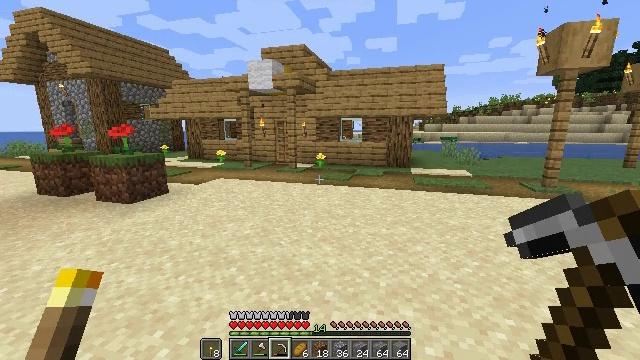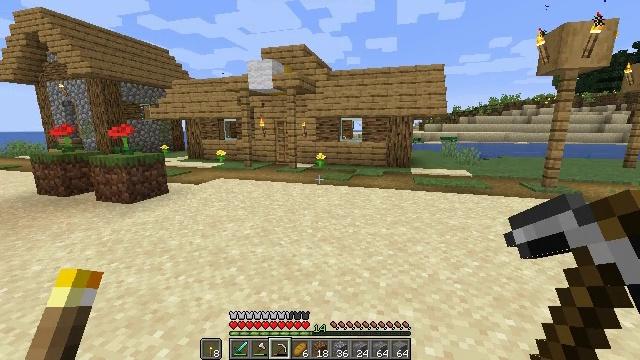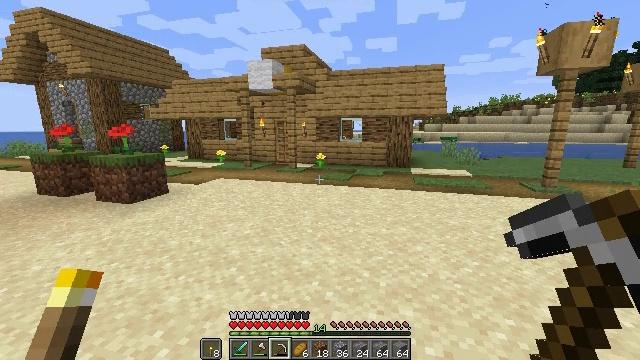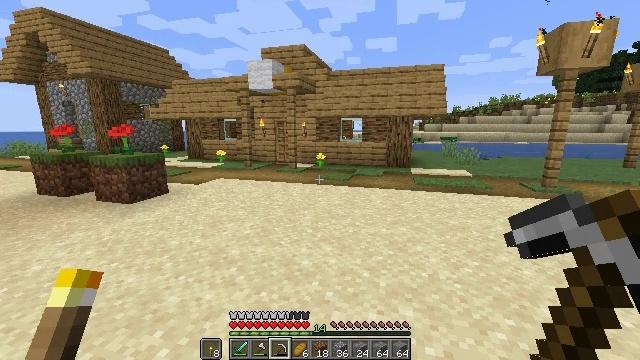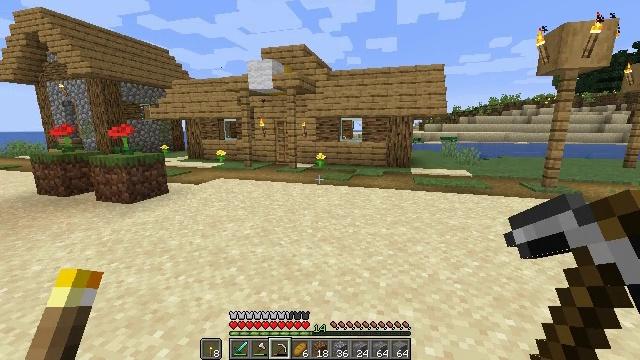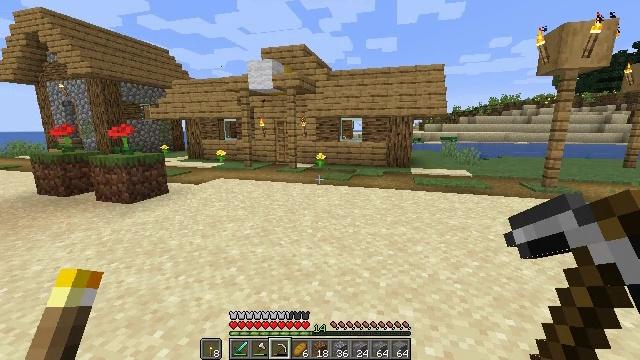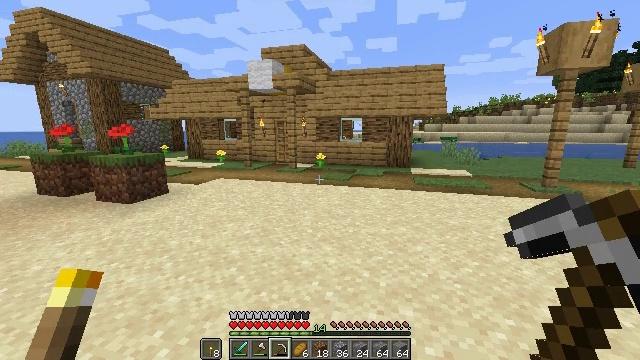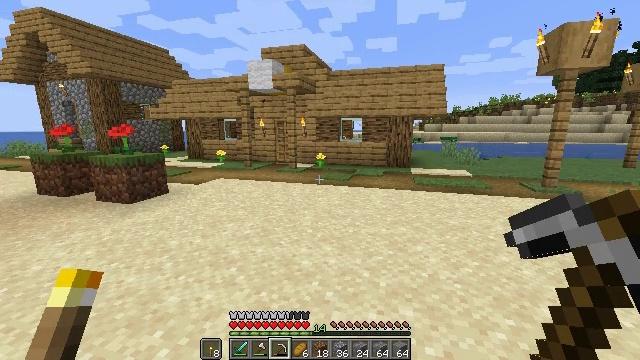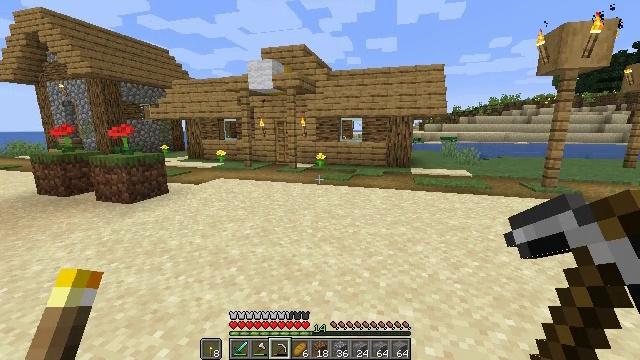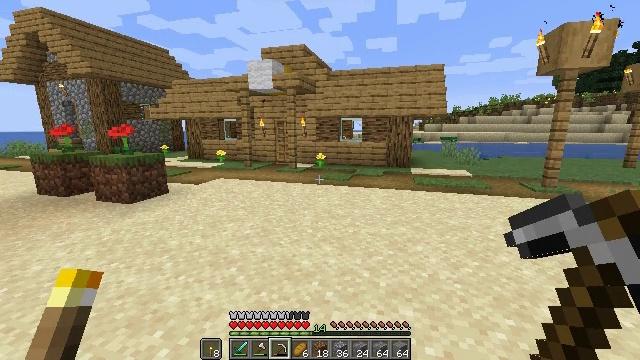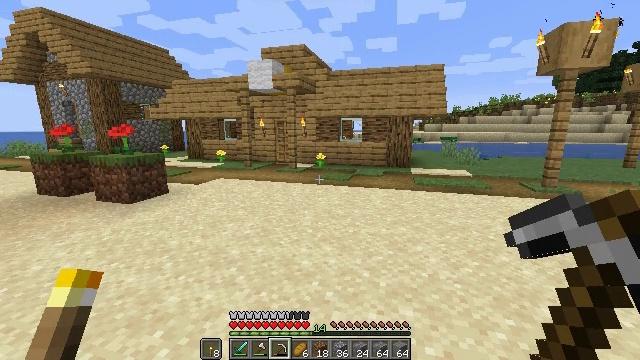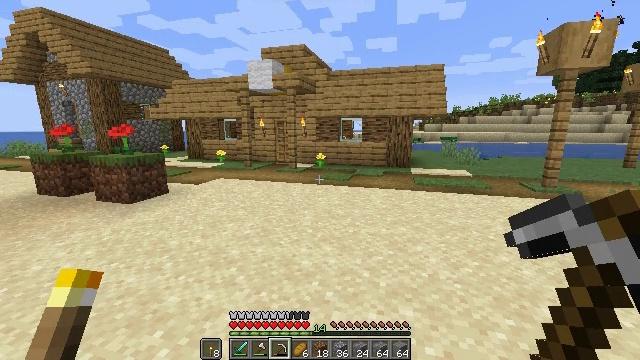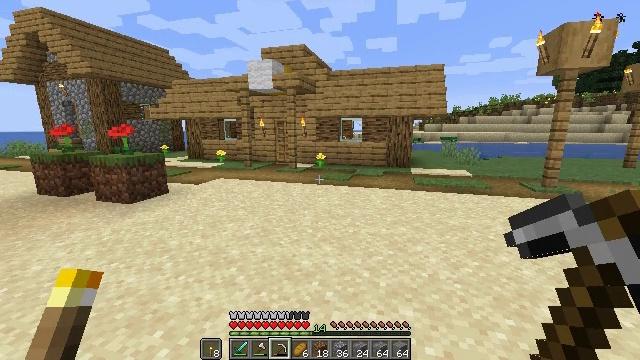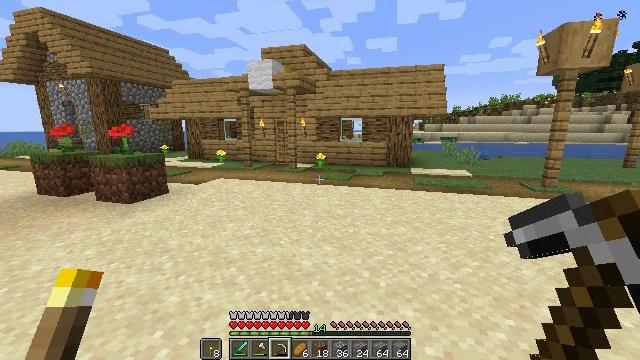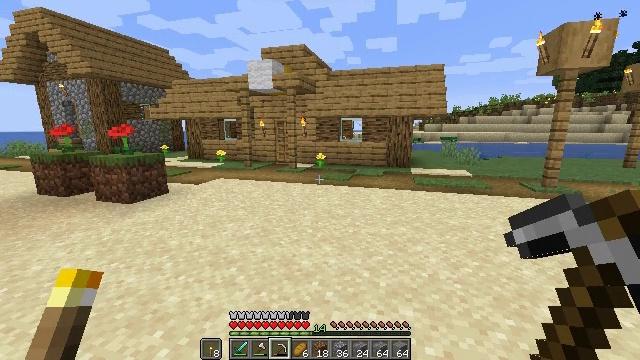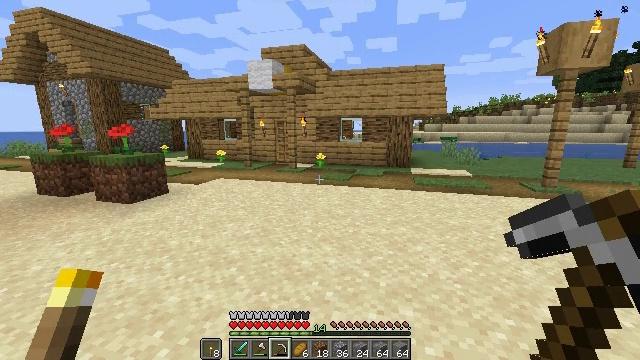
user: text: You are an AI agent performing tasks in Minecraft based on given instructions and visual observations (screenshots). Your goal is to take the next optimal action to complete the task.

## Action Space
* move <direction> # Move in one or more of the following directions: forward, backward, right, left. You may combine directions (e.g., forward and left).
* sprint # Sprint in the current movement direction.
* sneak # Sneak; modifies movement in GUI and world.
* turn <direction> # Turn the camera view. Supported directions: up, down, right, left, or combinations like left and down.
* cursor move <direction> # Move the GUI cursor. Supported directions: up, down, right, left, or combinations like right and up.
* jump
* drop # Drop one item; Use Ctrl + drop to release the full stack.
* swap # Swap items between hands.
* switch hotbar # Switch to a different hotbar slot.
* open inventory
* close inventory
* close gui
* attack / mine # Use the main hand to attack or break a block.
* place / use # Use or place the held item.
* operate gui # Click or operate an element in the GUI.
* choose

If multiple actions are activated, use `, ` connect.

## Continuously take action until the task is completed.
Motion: motion action
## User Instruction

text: Attack the oak stairs to recycle them.
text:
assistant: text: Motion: no_op
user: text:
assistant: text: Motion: no_op
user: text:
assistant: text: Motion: no_op
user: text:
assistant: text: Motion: no_op
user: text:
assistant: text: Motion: no_op
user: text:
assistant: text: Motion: no_op
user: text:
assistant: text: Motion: no_op
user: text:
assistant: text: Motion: no_op
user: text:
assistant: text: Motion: no_op
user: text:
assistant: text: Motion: no_op
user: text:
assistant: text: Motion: no_op
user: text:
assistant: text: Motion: no_op
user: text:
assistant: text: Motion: no_op
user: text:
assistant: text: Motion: no_op
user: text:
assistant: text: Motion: no_op
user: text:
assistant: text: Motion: no_op
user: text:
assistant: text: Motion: no_op
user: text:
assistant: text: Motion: no_op
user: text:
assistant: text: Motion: no_op
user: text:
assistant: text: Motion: no_op
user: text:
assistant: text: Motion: no_op
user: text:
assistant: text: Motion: no_op
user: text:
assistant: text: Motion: no_op
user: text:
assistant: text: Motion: no_op
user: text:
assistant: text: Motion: no_op
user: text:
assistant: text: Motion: no_op
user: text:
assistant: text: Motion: no_op
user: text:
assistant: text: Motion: no_op
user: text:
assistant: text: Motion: no_op
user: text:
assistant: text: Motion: no_op